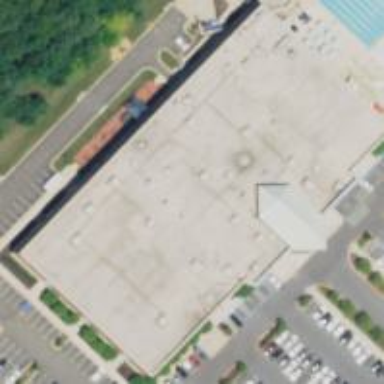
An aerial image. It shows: Fitness center building.